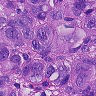
Metastatic tissue present: yes